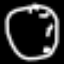
Label: clock